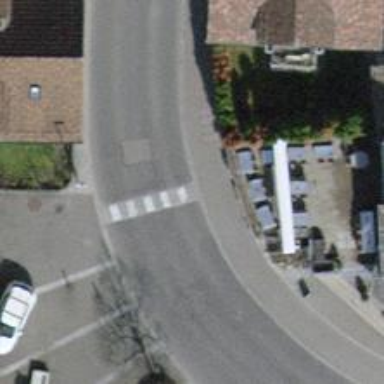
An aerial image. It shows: Table-style traffic calming feature.